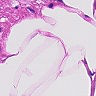
Metastatic tissue present: no